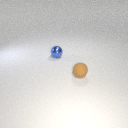
small blue metal sphere behind small brown rubber sphere